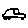
Label: car